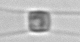
Label: Chaetoceros_similis